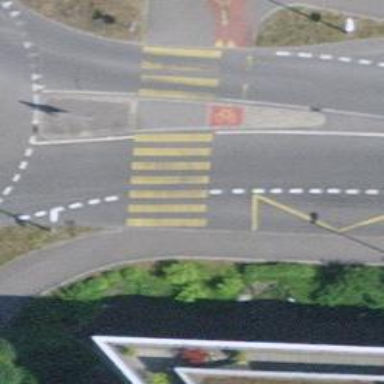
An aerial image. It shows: Footway located on traffic island.